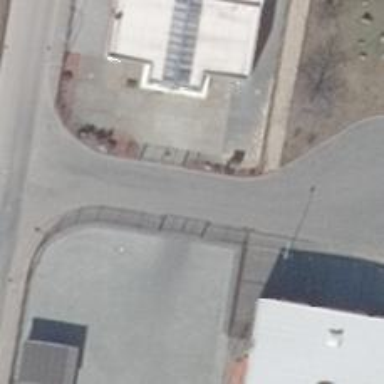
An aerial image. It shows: Service road with asphalt surface and sidewalk on the left.